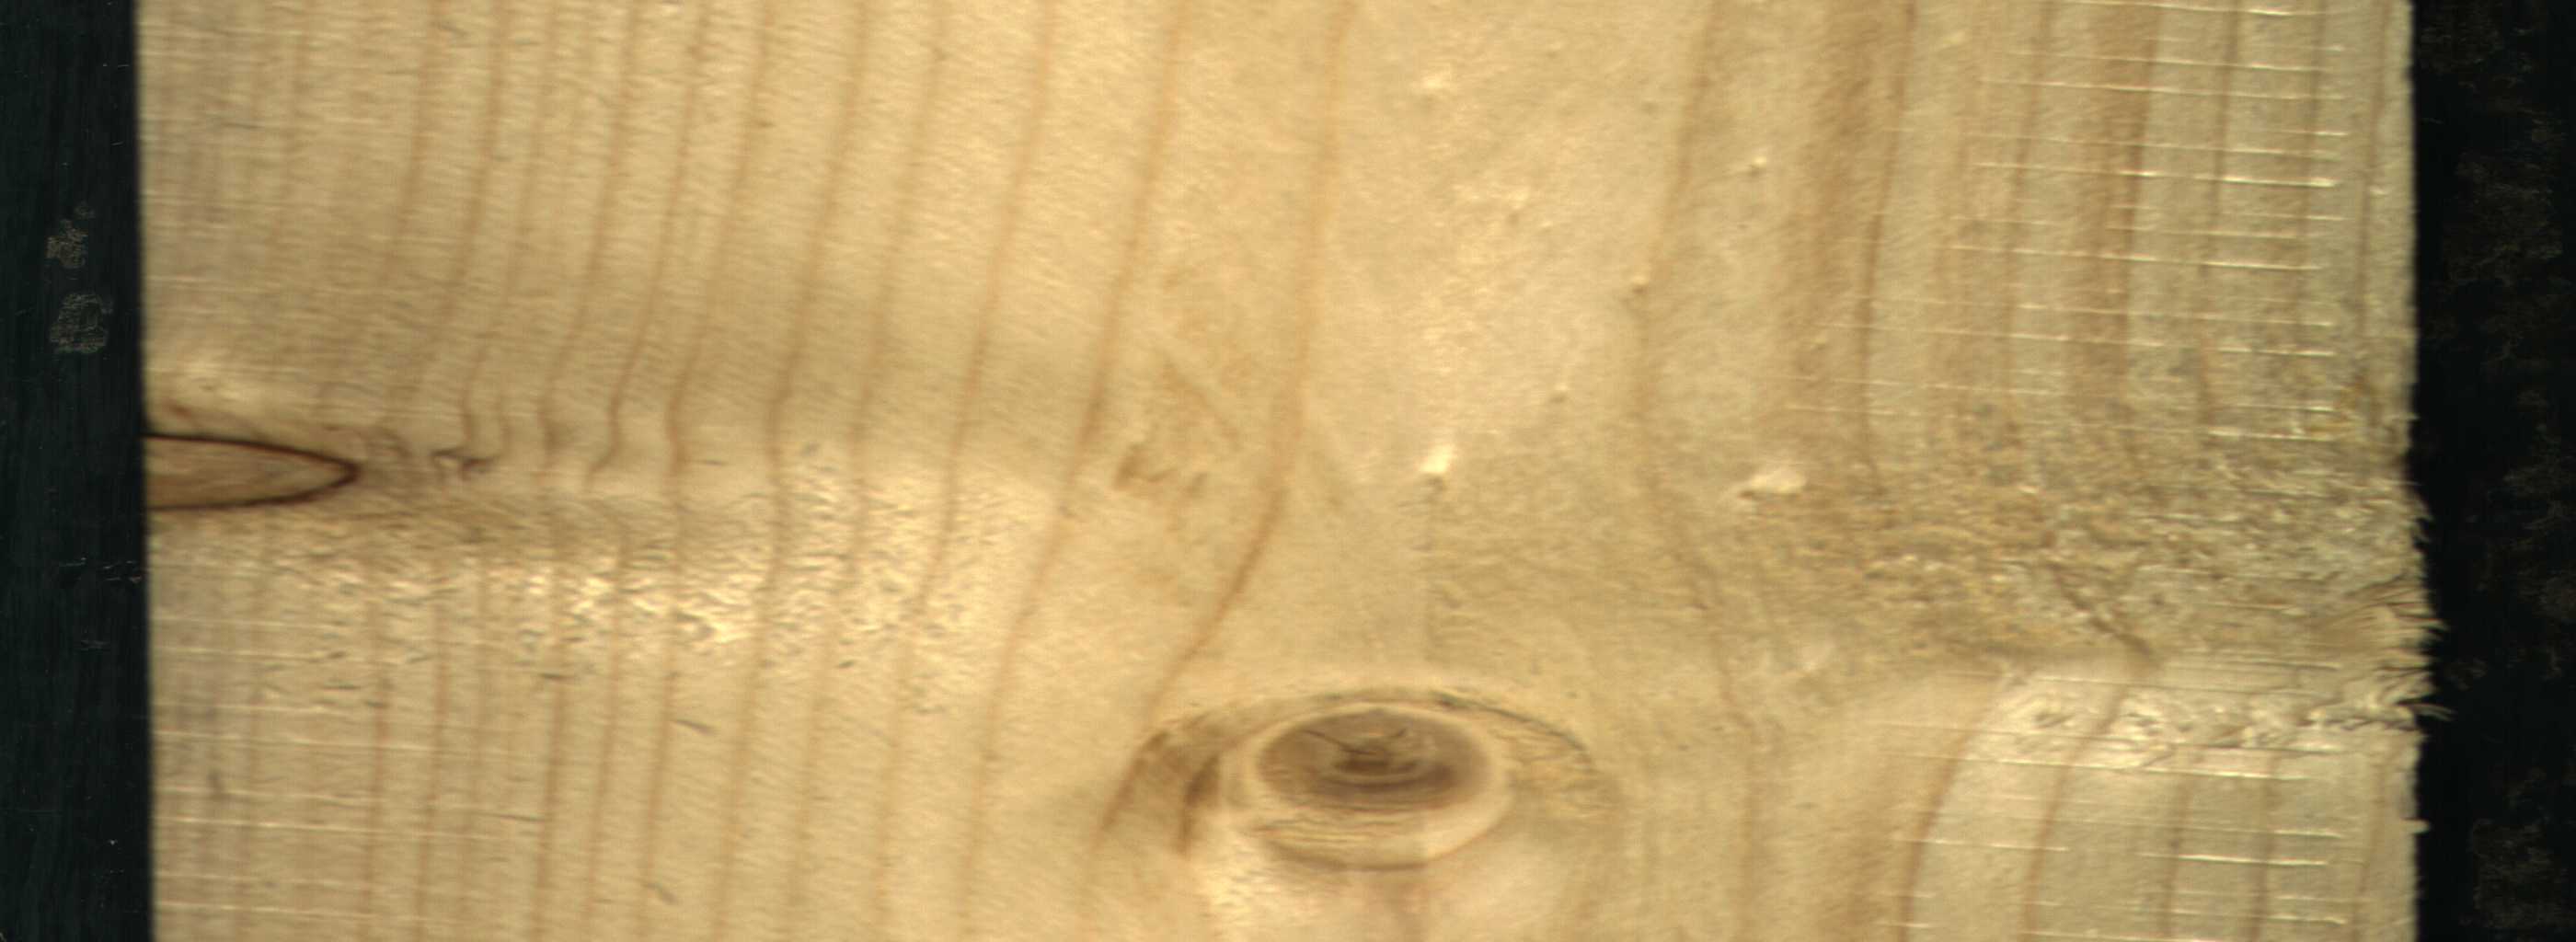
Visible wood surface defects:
Dead_Knot
Live_Knot